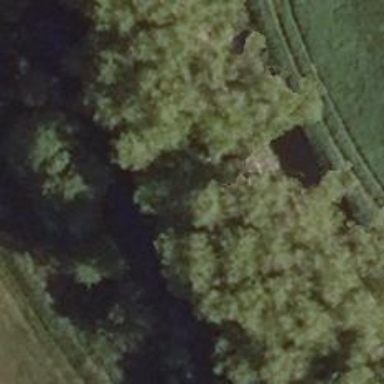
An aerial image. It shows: Row of deciduous broadleaved trees.